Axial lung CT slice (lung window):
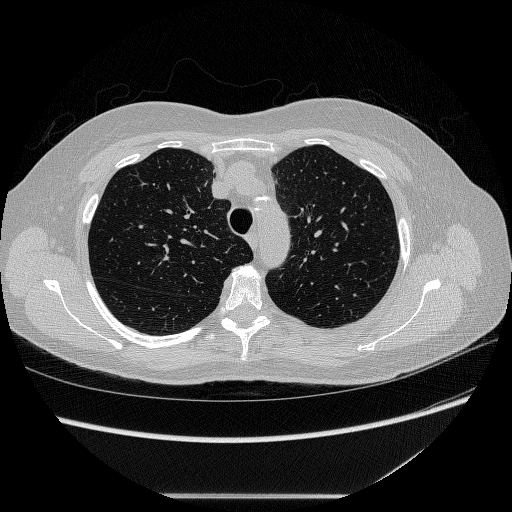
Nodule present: no